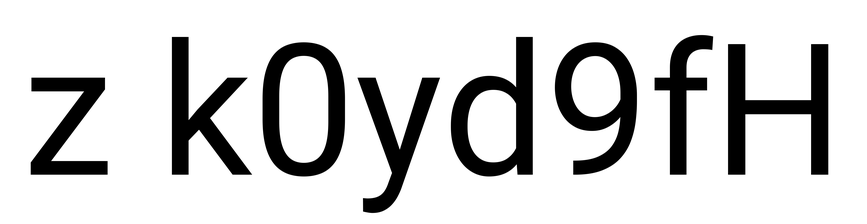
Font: Roboto_Regular